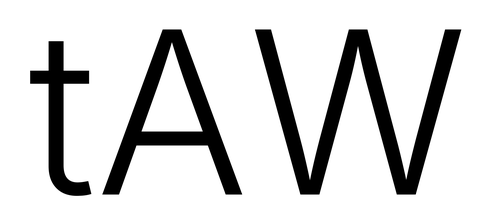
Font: Inter_Light